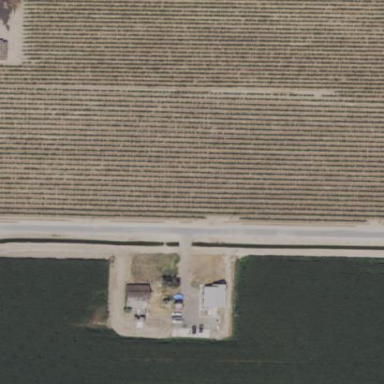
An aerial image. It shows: Vineyard growing grapes.